Question: I'm about to begin a project in Java where I'm essentially making a dumbed-down iTunes clone. I will be using Swing to make the GUI, but I was wondering the best way to style it in a way similar to iTunes beyond just changing colors/fonts/borders. I have looked into using CSS along with Java Swing, but any resources I've found are out of date. Are there any new ways to approach this? Or should I be looking into something besides CSS?
Here is the design I'm looking to implement via Swing (the basics at least):

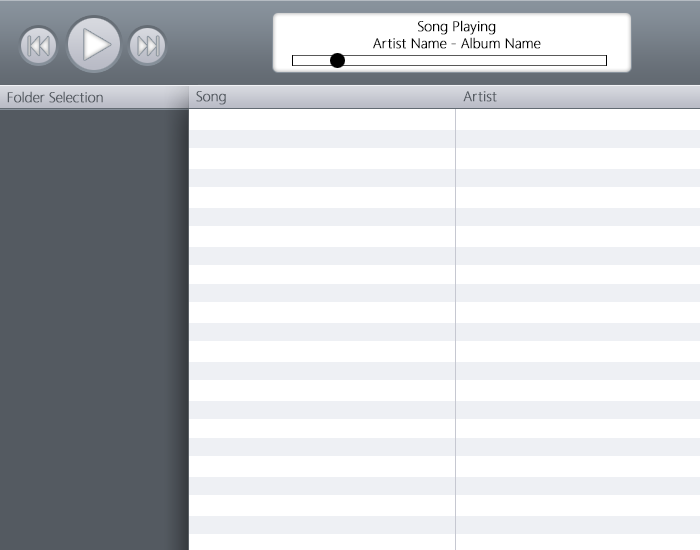
Answer: There is no CSS styling with Swing. If you use JavaFx2 however, which is the successor of Swing, you do have CSS styling available to you.
If you are not already very familiar with Swing, I suggest you consider JavaFX. The latest 1.7 versions of Java has JavaFX 2.2 built in. It has CSS support and a <URL>
It is of course possible to also do it in Swing. There are many differnt approaches you could use, but to give you a starting point, here is how I would go about to create the buttons. This approach requires Java 7, but if you use JXLayer instead, you can also run it in previous versions of Java. The buttons are a combination of 2D paint and some icons I had access to. Just change it with icons you have. The size of the circle will resize itself, depending on the images you are using.
When you click the buttons, you will here a beep sound, and the appropriate text is printed to console. Generally speaking, JLayer is very useful for styling you Swing applications.

'''
import java.awt.*;
import java.awt.event.ActionEvent;
import java.awt.event.ActionListener;
import java.awt.event.MouseAdapter;
import java.awt.event.MouseEvent;
import java.awt.geom.Ellipse2D;
import java.awt.geom.Rectangle2D;
import java.net.URL;
import java.util.logging.Logger;
import javax.swing.*;
import javax.swing.plaf.LayerUI;
/**
*/
public class MediaPlayer {
public static void main(String[] args) {
SwingUtilities.invokeLater(new Runnable() {
@Override
public void run() {
JFrame frame = new JFrame("Media Clone");
MediaController mediaController = new MediaController();
frame.getContentPane().add(new MediaView(mediaController));
frame.setDefaultCloseOperation(WindowConstants.EXIT_ON_CLOSE);
frame.setMinimumSize(new Dimension(800, 450));
frame.setLocationRelativeTo(null); // Center
frame.pack();
frame.setVisible(true);
}
});
}
static class MediaView extends JPanel {
private MediaList mediaList;
private ButtonView buttonView;
private MediaController controller;
MediaView(MediaController controller) {
this.controller = controller;
createComponents();
makeLayout();
}
public void createComponents() {
mediaList = new MediaList();
buttonView = new ButtonView(controller);
}
public void makeLayout() {
setLayout(new BorderLayout());
add(mediaList);
add(new JLayer<>(buttonView, new GradientUI()), BorderLayout.NORTH);
}
}
static class MediaList extends JPanel {
private JTable mediaTable;
MediaList() {
createComponents();
makeLayout();
}
public void createComponents() {
String[] header = new String[]{"Song", "Artist"};
String[][] model = new String[2][2];
model[0][0] = "Hello";
model[0][1] = "World";
model[1][0] = "Goodbye";
model[1][1] = "Sunshine";
mediaTable = new JTable(model, header);
}
public void makeLayout() {
setLayout(new BorderLayout());
add(new JScrollPane(mediaTable));
}
}
static class GradientUI extends LayerUI<JComponent> {
@Override
public void paint(Graphics g, JComponent c) {
Graphics2D g2 = (Graphics2D) g.create();
g2.setRenderingHint(RenderingHints.KEY_ANTIALIASING, RenderingHints.VALUE_ANTIALIAS_ON);
g2.setRenderingHint(RenderingHints.KEY_TEXT_ANTIALIASING, RenderingHints.VALUE_TEXT_ANTIALIAS_ON);
int height = c.getHeight();
int width = c.getWidth();
g2.setPaint(new GradientPaint(0, 0, new Color(136, 146, 155), 0, height, new Color(101, 108, 116)));
Rectangle2D area = new Rectangle(0, 0, width, height);
g2.fill(area);
super.paint(g2, c);
}
}
enum MediaAction {
PLAY, NEXT, PREVIOUS
}
static class MediaController {
private Toolkit toolkit = Toolkit.getDefaultToolkit();
public void execute(MediaAction mediaAction) {
toolkit.beep();
System.out.println(mediaAction.name());
}
}
static class ButtonView extends JPanel {
private static Logger log = Logger.getLogger(ButtonView.class.getName());
private JButton play;
private JButton next;
private JButton previous;
private RoundButtonUI playUI;
private ActionListener playActionListener;
private ActionListener nextActionListener;
private ActionListener previousActionListener;
private MediaController controller;
ButtonView(MediaController controller) {
this.controller = controller;
createComponents();
makeLayout();
createHandlers();
registerHandlers();
initComponent();
}
public void createComponents() {
play = new JButton();
next = new JButton();
previous = new JButton();
playUI = new RoundButtonUI();
}
public void createHandlers() {
playActionListener = createMediaAction(MediaAction.PLAY);
nextActionListener = createMediaAction(MediaAction.NEXT);
previousActionListener = createMediaAction(MediaAction.PREVIOUS);
}
private ActionListener createMediaAction(final MediaAction mediaAction) {
return new ActionListener() {
@Override
public void actionPerformed(ActionEvent e) {
SwingUtilities.invokeLater(new Runnable() {
@Override
public void run() {
controller.execute(mediaAction);
}
});
}
};
}
public void registerHandlers() {
play.addActionListener(playActionListener);
next.addActionListener(nextActionListener);
previous.addActionListener(previousActionListener);
}
public void makeLayout() {
setLayout(new FlowLayout(FlowLayout.LEADING));
makeButtonRound(previous, "<<", "bullet_triangle_grey_shadow.png", "bullet_triangle_grey.png");
makeButtonRound(play, ">", "bullet_triangle_glass_grey128x128.png", "bullet_triangle_glass_grey128x128.png");
makeButtonRound(next, ">>", "bullet_triangle_grey_shadow.png", "bullet_triangle_grey.png");
add(new JLayer<>(previous, playUI));
add(new JLayer<>(play, playUI));
add(new JLayer<>(next, playUI));
}
public void initComponent() {
setOpaque(false);
}
private void makeButtonRound(final JButton toBeRounded, String fallback, String imageNormal, String imagePressed) {
toBeRounded.setOpaque(false);
toBeRounded.setFocusPainted(false);
toBeRounded.setBorderPainted(false);
toBeRounded.setContentAreaFilled(false);
toBeRounded.setBorder(BorderFactory.createEmptyBorder(5, 10, 5, 5));
URL normalURL = getClass().getClassLoader().getResource(imageNormal);
URL pressedURL = getClass().getClassLoader().getResource(imagePressed);
if (normalURL != null || pressedURL != null) {
final ImageIcon released = new ImageIcon(normalURL);
final ImageIcon pressed = new ImageIcon(pressedURL);
toBeRounded.setIcon(released);
toBeRounded.addMouseListener(new MouseAdapter() {
@Override
public void mousePressed(MouseEvent e) {
toBeRounded.setIcon(pressed);
}
@Override
public void mouseReleased(MouseEvent e) {
toBeRounded.setIcon(released);
}
});
} else {
toBeRounded.setText(fallback);
log.severe("Missing resources: " + imageNormal + " and " + imagePressed);
}
}
}
/**
* Shifts the image so it looks pressed down.
* Creates a circle around the icon, that varies in size depending on the supplied icon.
*/
static class RoundButtonUI extends LayerUI<JComponent> {
private static final int STROKE_WIDTH = 5;
@Override
public void paint(Graphics g, JComponent c) {
Graphics2D g2 = (Graphics2D) g.create();
g2.setRenderingHint(RenderingHints.KEY_ANTIALIASING, RenderingHints.VALUE_ANTIALIAS_ON);
g2.setRenderingHint(RenderingHints.KEY_TEXT_ANTIALIASING, RenderingHints.VALUE_TEXT_ANTIALIAS_ON);
ButtonModel buttonModel;
JButton b;
if (((JLayer) c).getView() instanceof JButton) {
b = (JButton) ((JLayer) c).getView();
buttonModel = b.getModel();
} else {
super.paint(g, c);
return;
}
int iconHeight = b.getIcon() != null ? b.getIcon().getIconHeight() : 60;
int iconWidth = b.getIcon() != null ? b.getIcon().getIconWidth() : 60;
Shape circle = new Ellipse2D.Double(STROKE_WIDTH, STROKE_WIDTH, iconHeight, iconWidth);
g2.setPaint(new GradientPaint(5, 5, new Color(222, 224, 230), 30, 55, new Color(187, 189, 199)));
g2.fill(circle);
g2.setPaint(new GradientPaint(15, 0, new Color(90, 97, 105), 15, 30, new Color(132, 142, 152)));
g2.setStroke(new BasicStroke(5));
g2.draw(circle);
if (buttonModel.isPressed()) {
g2.translate(1, 1);
}
super.paint(g2, c);
g2.dispose();
}
}
}
'''